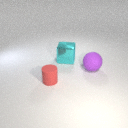
large cyan metal cube behind small red rubber cylinder